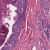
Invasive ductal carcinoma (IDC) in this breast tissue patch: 1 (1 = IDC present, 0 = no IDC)